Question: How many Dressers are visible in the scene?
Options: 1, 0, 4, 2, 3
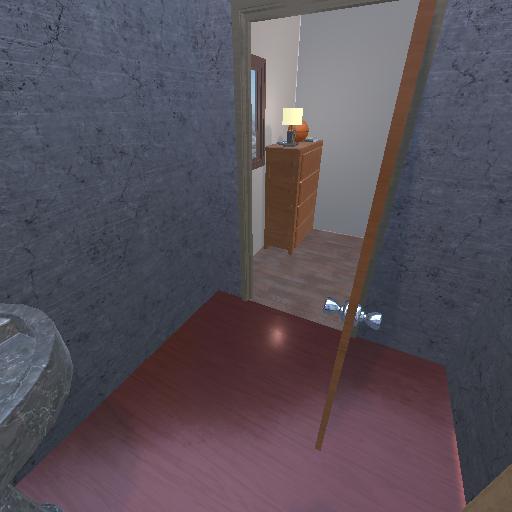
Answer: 1